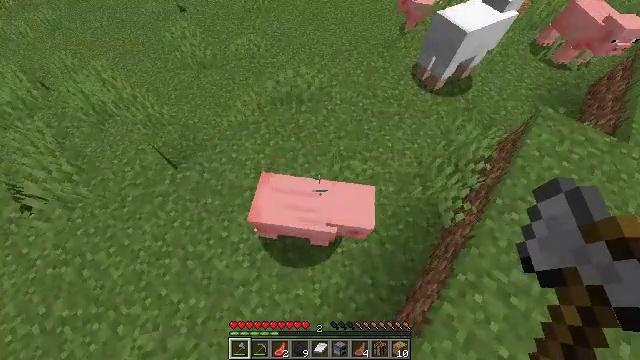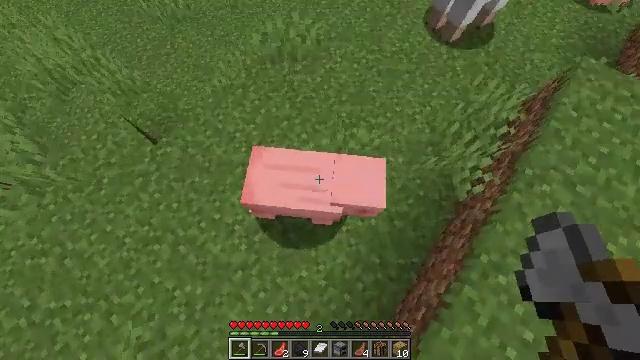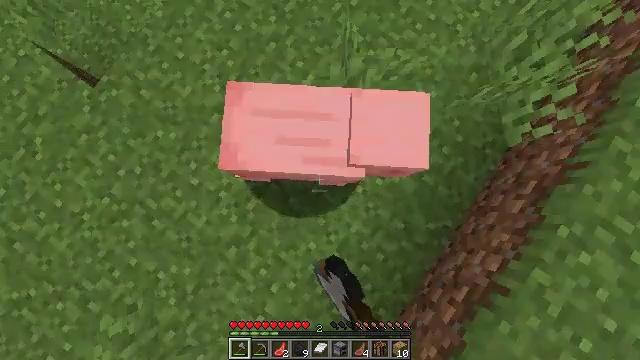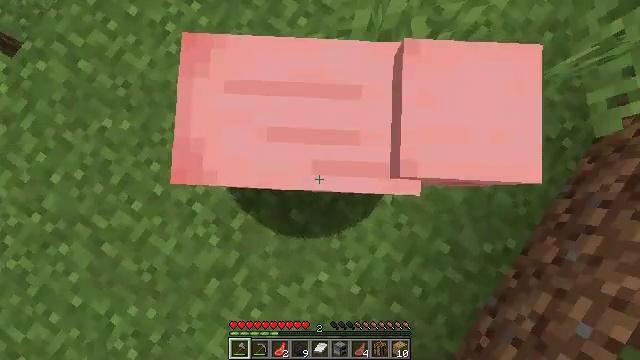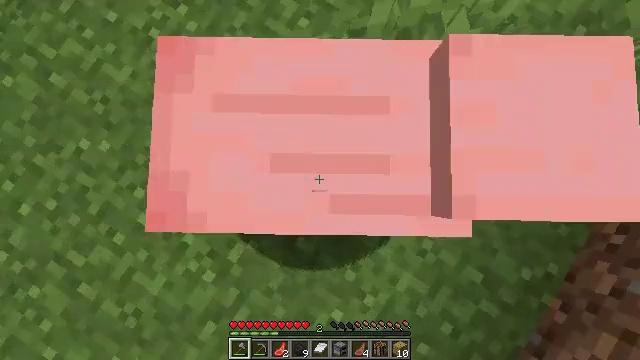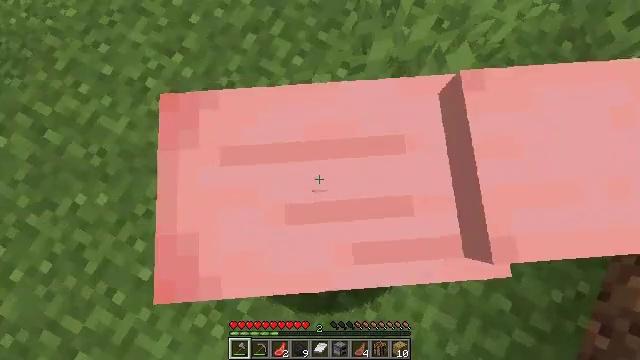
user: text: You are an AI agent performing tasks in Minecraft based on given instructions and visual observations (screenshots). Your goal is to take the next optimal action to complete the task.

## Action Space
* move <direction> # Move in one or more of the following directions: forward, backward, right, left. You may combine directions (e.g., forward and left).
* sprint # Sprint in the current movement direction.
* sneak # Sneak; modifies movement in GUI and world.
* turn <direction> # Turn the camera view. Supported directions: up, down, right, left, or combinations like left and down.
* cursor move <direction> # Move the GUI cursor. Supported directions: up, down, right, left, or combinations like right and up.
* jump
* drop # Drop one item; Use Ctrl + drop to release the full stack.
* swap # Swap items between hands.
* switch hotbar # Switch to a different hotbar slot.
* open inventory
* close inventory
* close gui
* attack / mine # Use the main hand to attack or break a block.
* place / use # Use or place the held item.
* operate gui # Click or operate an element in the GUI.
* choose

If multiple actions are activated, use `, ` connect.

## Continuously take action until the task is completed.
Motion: motion action
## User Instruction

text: Hunt a pig.
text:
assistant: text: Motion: turn right and down, attack / mine
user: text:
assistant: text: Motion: turn right and down, attack / mine
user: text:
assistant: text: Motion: turn down, attack / mine
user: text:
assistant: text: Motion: turn right and up, attack / mine
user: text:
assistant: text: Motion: turn right and up, attack / mine
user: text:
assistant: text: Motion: no_op